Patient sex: M
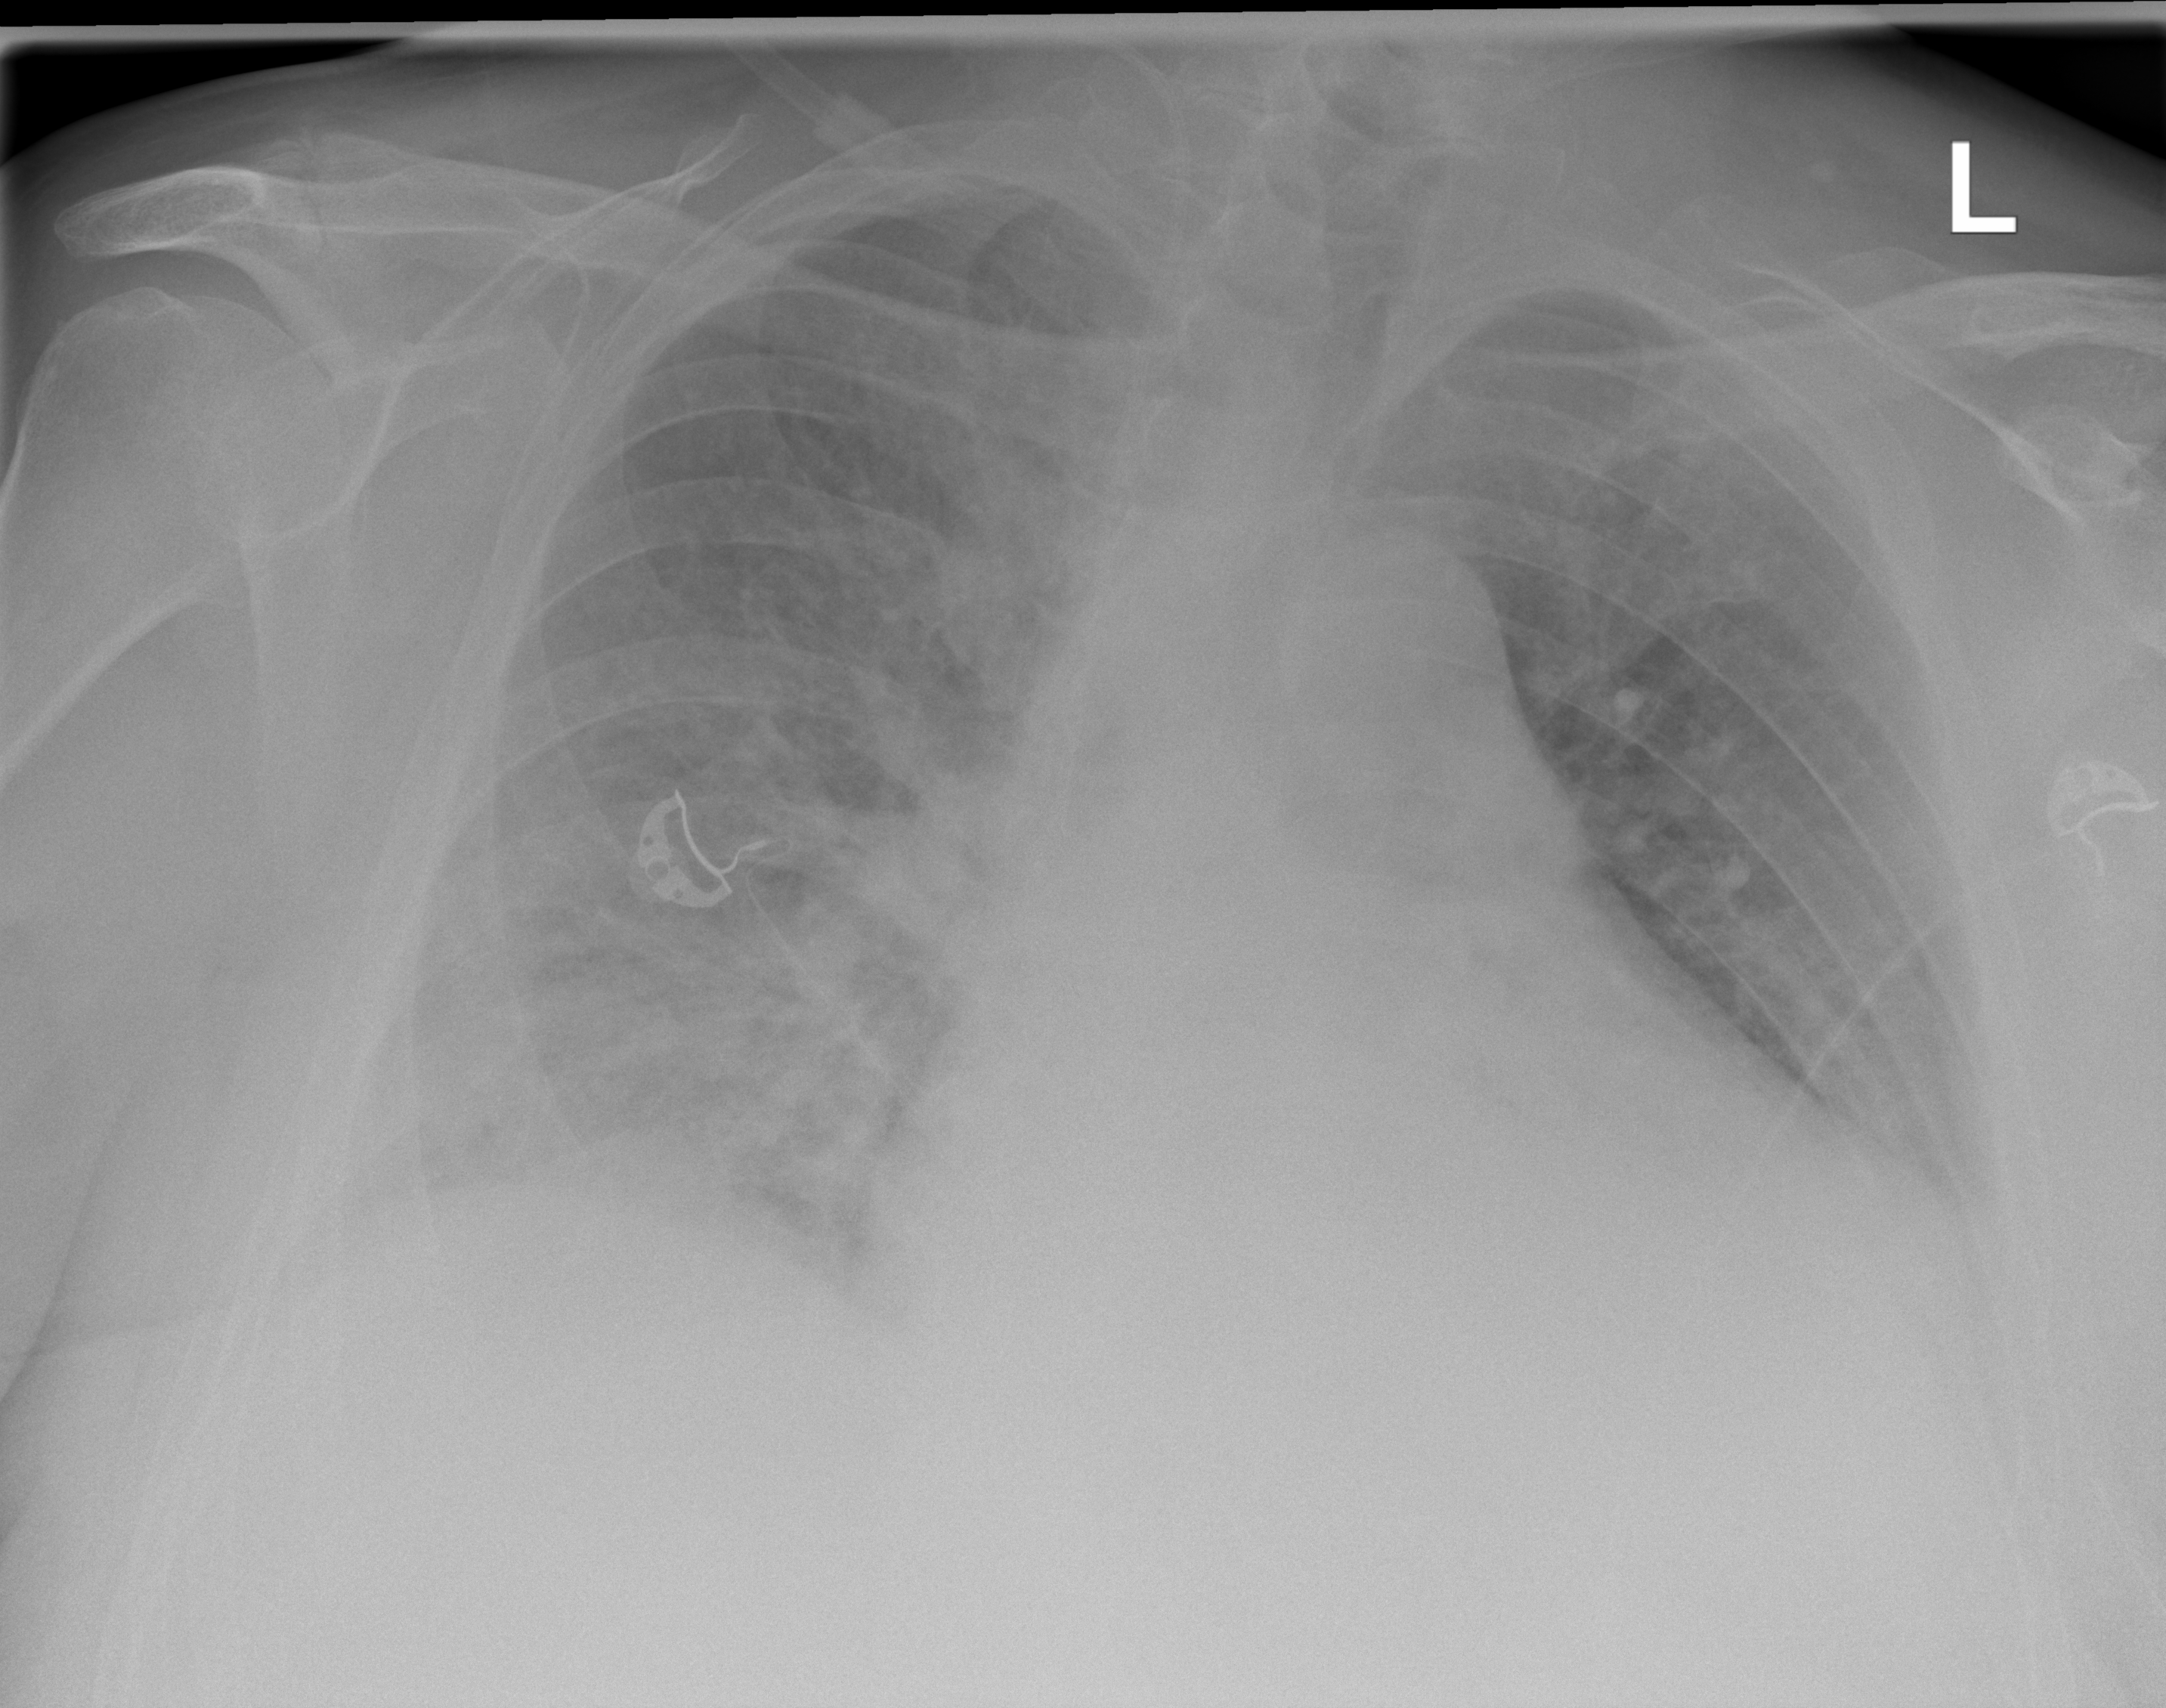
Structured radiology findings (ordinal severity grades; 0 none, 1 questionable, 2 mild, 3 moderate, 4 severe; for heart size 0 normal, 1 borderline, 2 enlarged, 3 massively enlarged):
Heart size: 2
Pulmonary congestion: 2
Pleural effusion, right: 3
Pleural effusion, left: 2
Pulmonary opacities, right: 2
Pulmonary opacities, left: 2
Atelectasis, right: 2
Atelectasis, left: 2